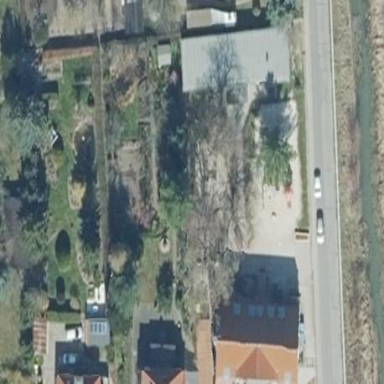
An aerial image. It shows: Kindergarten.